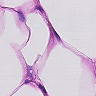
Metastatic tissue present: no